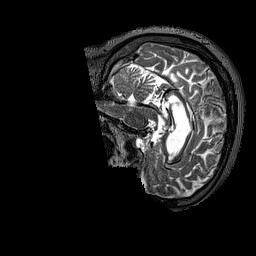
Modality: T2w
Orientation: sagittal
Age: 54
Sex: female
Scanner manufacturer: siemens
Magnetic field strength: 3 T
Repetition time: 3.2 s
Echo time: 0.567 s